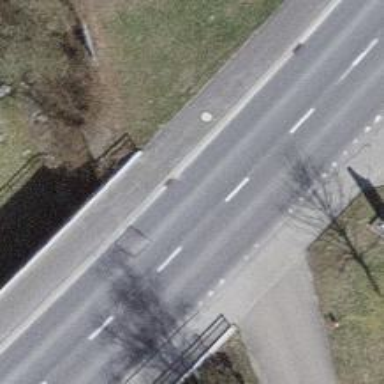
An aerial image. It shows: Primary highway with cycle track on the left side.